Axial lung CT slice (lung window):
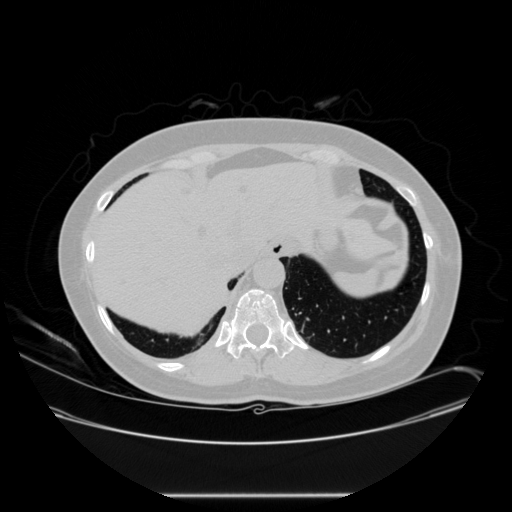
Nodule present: no